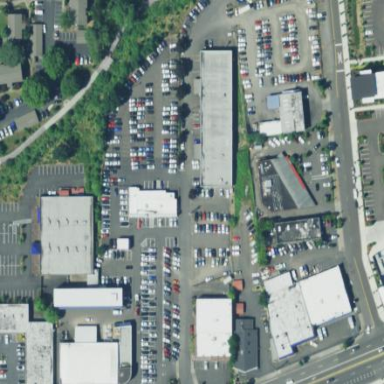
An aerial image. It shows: Retail area.